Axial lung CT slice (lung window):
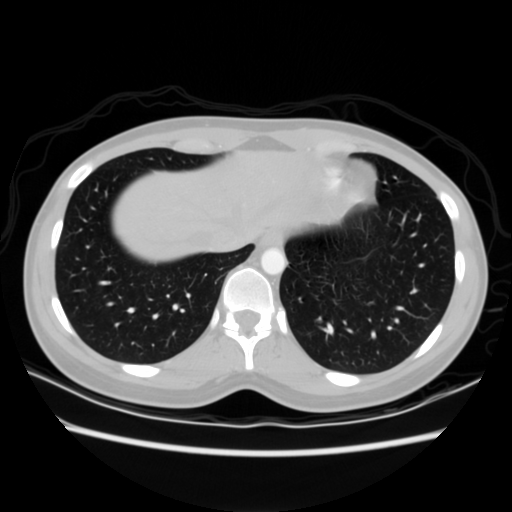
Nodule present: no